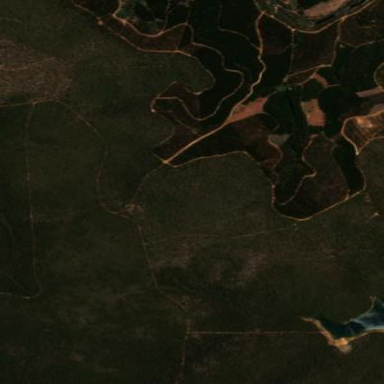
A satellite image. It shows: Plantation of evergreen needle-leaved trees in forest area.